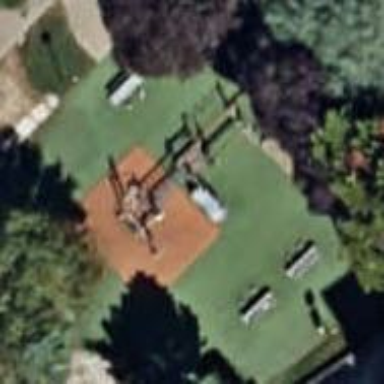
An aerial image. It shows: Playground area for leisure activities on the land.